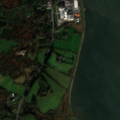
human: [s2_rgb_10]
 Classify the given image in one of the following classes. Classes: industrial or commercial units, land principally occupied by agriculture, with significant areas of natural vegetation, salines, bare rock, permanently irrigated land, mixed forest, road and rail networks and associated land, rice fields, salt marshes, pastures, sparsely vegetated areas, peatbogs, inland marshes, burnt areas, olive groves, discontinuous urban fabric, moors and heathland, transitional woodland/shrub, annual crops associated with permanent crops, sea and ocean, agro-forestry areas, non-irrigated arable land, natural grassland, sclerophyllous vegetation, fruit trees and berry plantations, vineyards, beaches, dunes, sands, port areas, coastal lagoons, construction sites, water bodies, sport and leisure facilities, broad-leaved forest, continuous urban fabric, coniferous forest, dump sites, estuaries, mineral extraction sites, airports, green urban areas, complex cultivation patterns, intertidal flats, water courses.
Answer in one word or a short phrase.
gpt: discontinuous urban fabric, industrial or commercial units, non-irrigated arable land, pastures, land principally occupied by agriculture, with significant areas of natural vegetation, sea and ocean